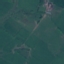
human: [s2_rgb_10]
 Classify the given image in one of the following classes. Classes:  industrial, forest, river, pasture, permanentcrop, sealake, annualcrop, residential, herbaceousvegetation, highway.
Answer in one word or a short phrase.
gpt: Pasture